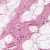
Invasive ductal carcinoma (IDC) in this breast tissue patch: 0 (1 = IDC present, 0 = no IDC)